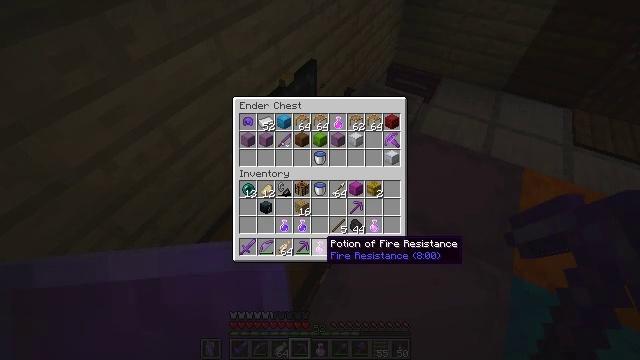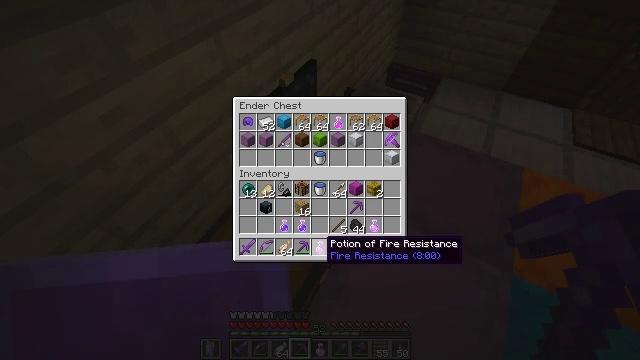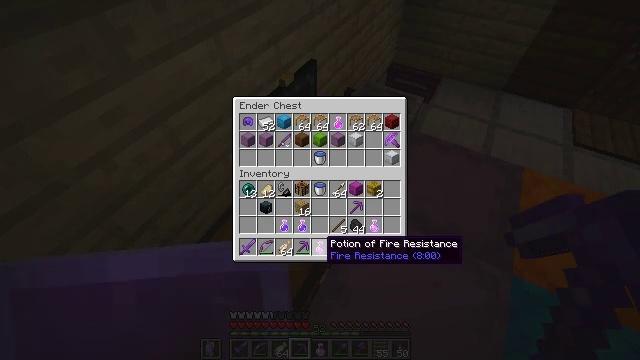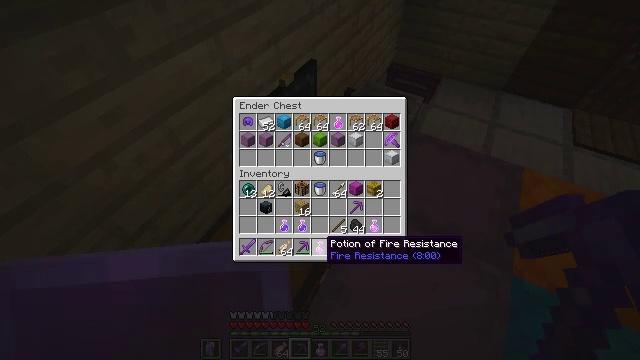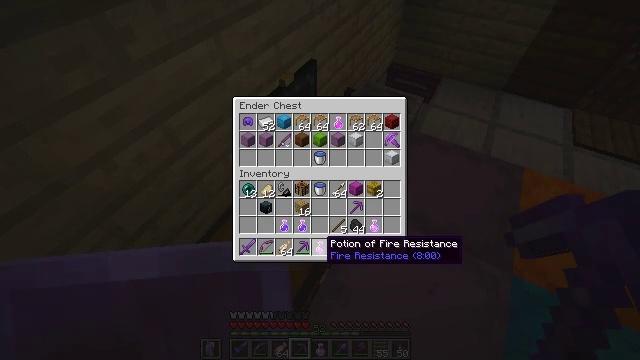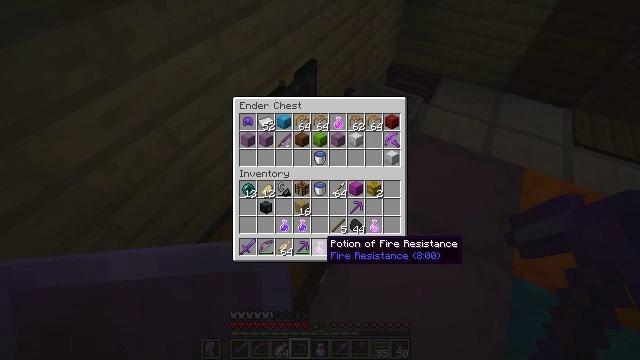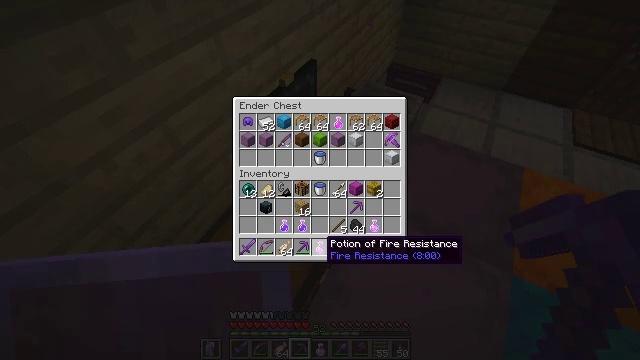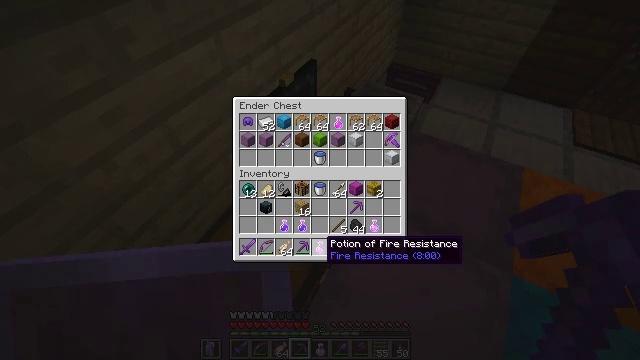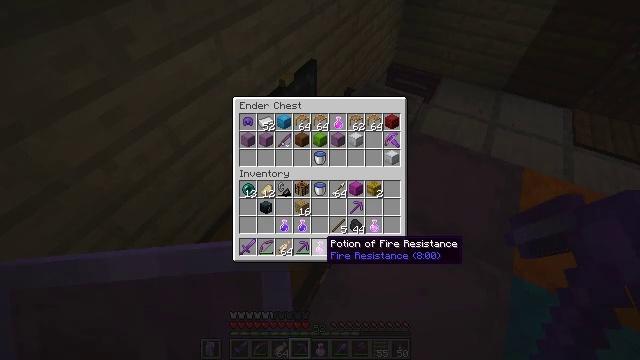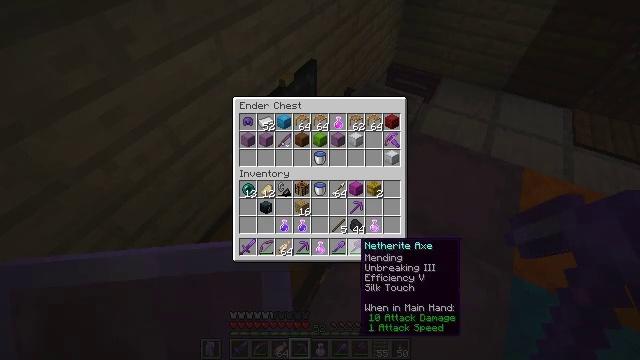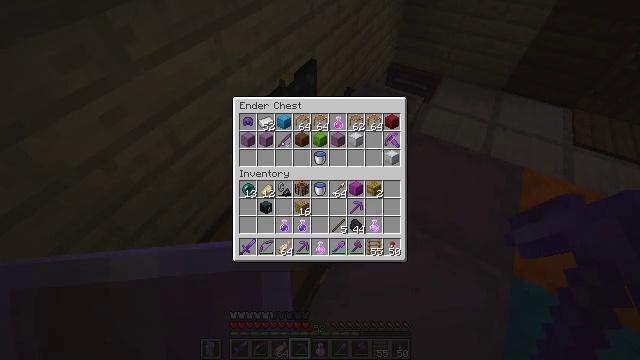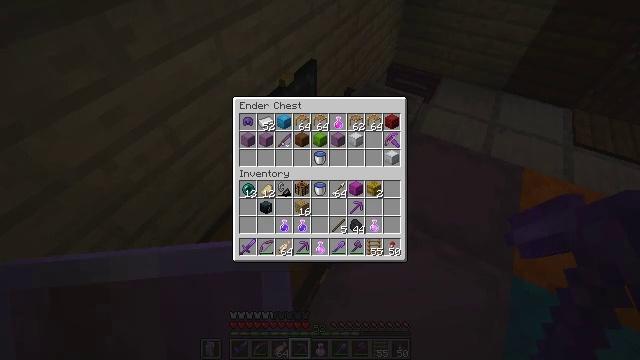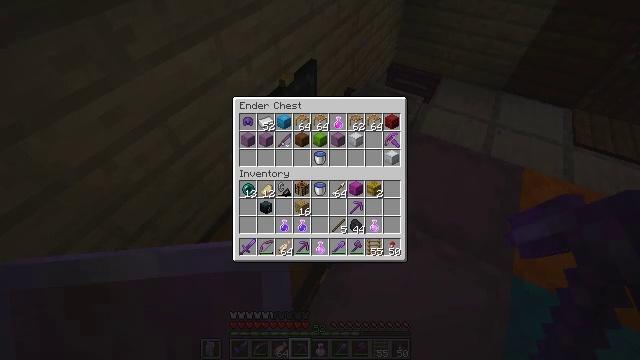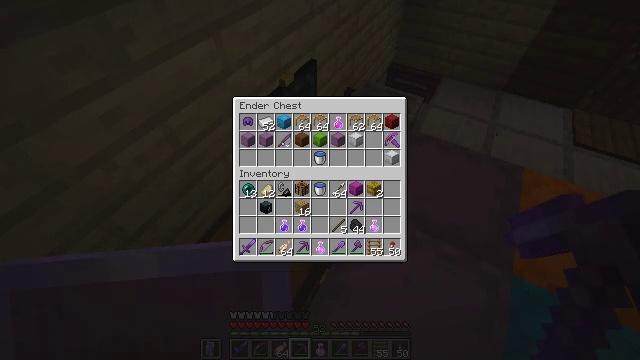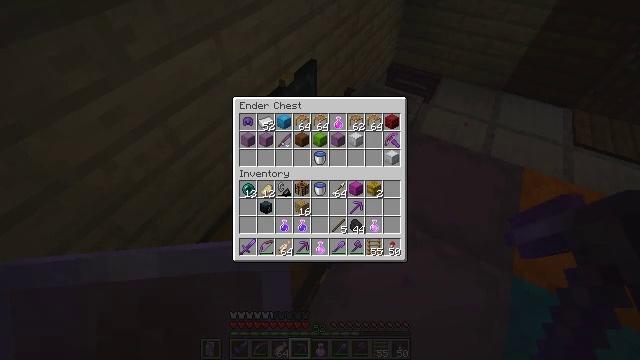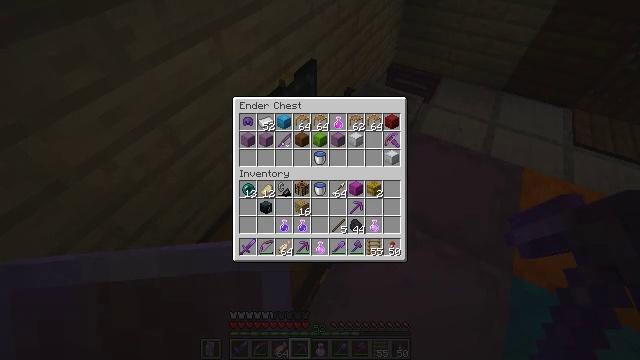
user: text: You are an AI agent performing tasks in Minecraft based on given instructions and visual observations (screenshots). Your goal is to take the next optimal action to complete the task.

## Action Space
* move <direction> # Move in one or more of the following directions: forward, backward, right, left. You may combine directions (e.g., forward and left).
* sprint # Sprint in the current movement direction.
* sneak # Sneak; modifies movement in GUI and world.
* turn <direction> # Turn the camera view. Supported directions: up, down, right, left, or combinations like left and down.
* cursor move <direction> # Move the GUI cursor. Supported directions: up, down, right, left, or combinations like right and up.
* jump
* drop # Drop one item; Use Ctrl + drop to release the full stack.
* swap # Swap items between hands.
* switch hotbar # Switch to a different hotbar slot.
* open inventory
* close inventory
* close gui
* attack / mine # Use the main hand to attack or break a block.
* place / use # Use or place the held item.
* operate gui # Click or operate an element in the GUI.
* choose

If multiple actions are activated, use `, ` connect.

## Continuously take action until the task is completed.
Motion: motion action
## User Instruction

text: Harvest the orange shulker box.
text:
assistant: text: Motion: sneak
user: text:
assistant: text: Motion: sneak
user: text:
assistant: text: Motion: sneak
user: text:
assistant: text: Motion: sneak
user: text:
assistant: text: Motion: sneak
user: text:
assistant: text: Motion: sneak
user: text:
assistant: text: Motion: sneak
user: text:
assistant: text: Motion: sneak
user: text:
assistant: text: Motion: sneak, turn right
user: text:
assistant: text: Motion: sneak, turn right
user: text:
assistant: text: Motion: sneak, turn right
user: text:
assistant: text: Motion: sneak
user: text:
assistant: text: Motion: sneak
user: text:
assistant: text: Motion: sneak
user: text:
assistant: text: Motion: sneak, turn left
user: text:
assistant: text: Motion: sneak, turn left
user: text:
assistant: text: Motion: sneak, turn left and up
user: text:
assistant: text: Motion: sneak, turn left and up
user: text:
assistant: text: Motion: sneak
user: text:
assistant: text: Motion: sneak
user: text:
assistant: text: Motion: sneak
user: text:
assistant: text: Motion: sneak
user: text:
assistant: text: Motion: sneak
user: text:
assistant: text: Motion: sneak
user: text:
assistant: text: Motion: sneak
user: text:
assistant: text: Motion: sneak
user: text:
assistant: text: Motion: sneak
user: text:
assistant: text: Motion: sneak
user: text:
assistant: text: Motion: sneak
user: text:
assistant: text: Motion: sneak